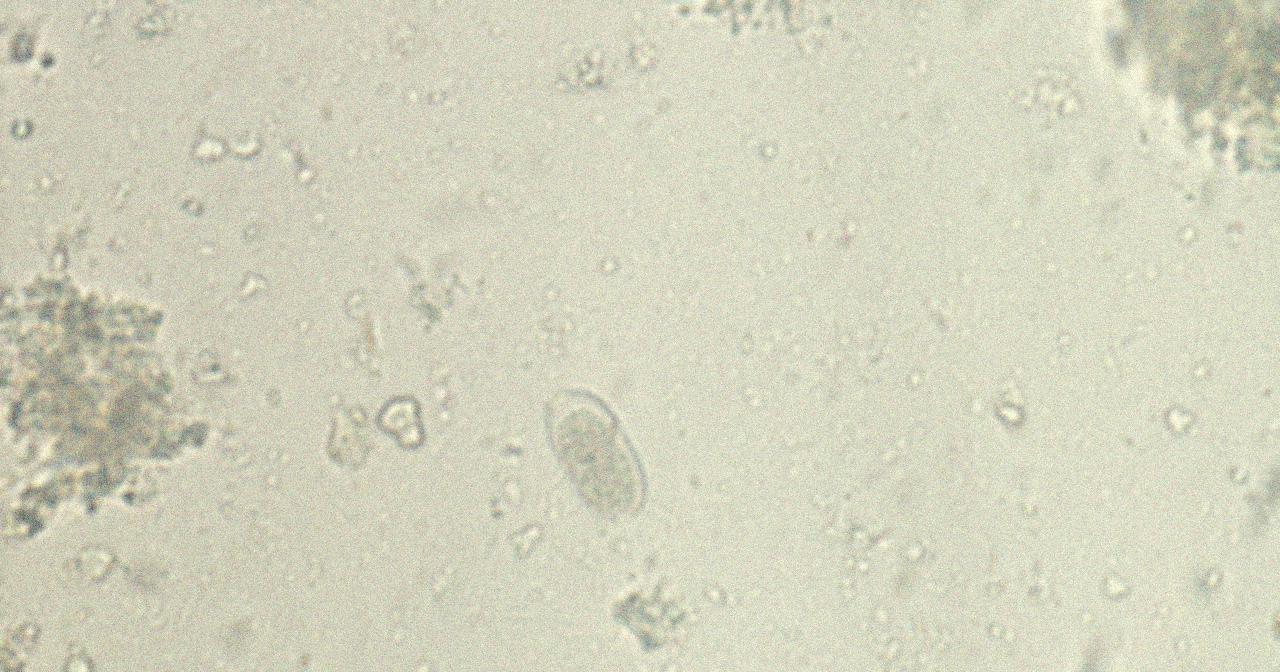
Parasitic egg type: Capillaria philippinensis